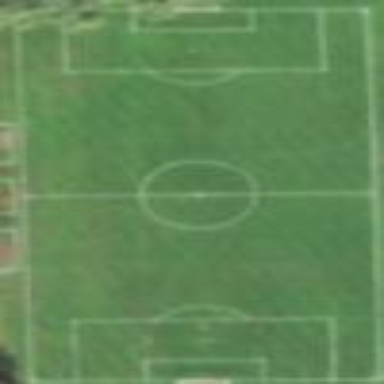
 providing recreational space for sports activities."